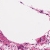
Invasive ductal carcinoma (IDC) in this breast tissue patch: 0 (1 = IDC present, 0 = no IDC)